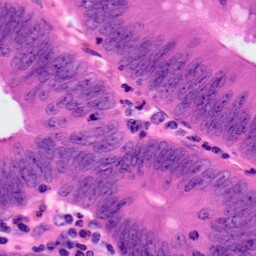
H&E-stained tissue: Colon